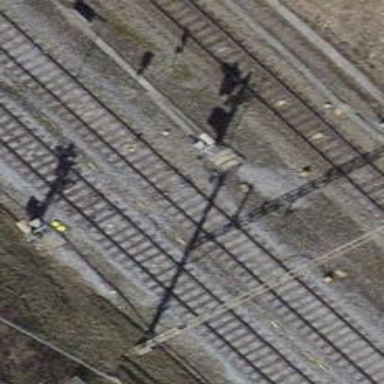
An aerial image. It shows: Railway signal.